Interaction volume radius: 10 \u00c5
Interaction volume height: 30 \u00c5
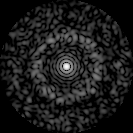
Disorder parameter: 0.8199